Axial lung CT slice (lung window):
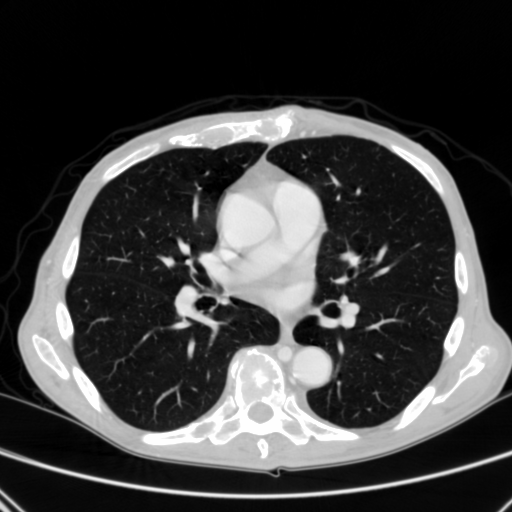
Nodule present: no